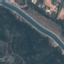
Land use / land cover: River